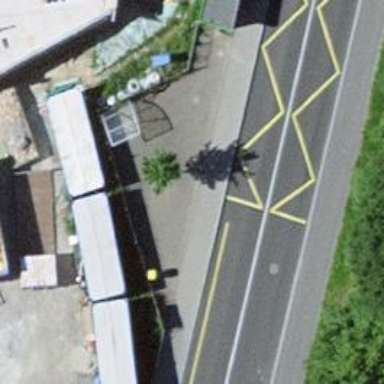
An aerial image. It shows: Asphalt platform for public transport.